Question: I wanna center a image within a div that has overflow hidden
Like a frame and then picture no matter size are centered.
'''
<div class="holder">
<div id="frame">
<img src="http://www.travelblog.org/Wallpaper/pix/tb_fiji_sunset_wallpaper.jpg" class="centerme"/>
</div>
</div>
'''
See picture for more info:

standard state is how it always gonna be with overflow:hidden;
but need it to always center even its a picture 3 times bigger than the frame
*heres the JSfiddle
<URL>
*EDIT
Last needed is to loop this incident
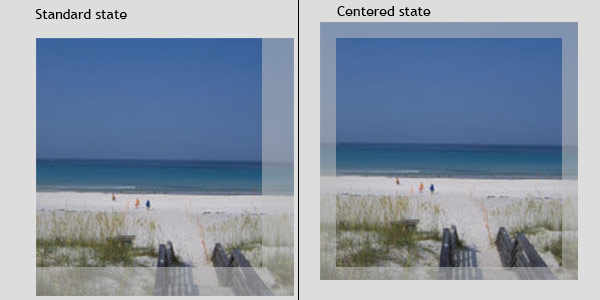
Answer: Centering the image <URL> - via setting a positive or negative 'margin-left' property:
'''
$(document).ready(function(){
var fwidth = $('#frame').width();
var iwidth = $('#frame img').width();
$('#frame img').css('margin-left', Math.floor((fwidth-iwidth)/2));
});
'''
With only the pure CSS it can be done via <URL> instead of using the 'img' tag.